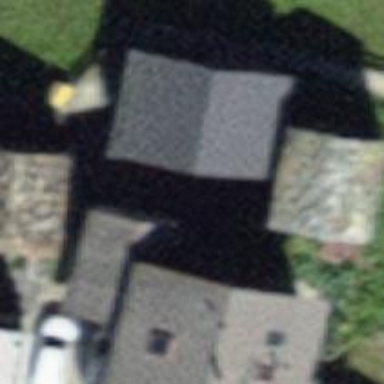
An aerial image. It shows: Shed building.